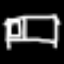
Label: bed